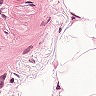
Metastatic tissue present: no